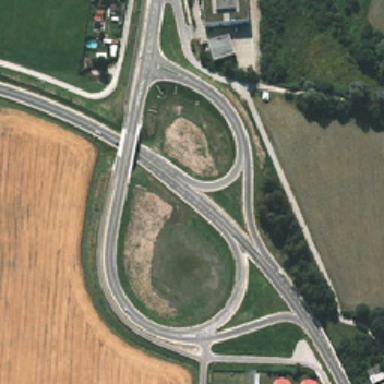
A b shaped viaduct is next to a yellow land .